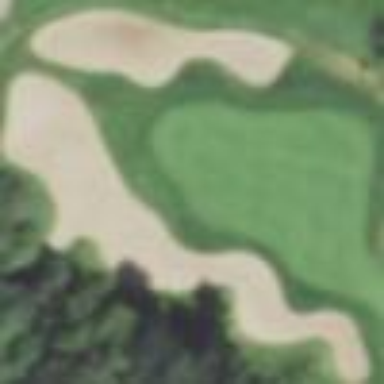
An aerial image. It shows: Golf bunker filled with sandy terrain.